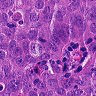
Metastatic tissue present: yes